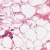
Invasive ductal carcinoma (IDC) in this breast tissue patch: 0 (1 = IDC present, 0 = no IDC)